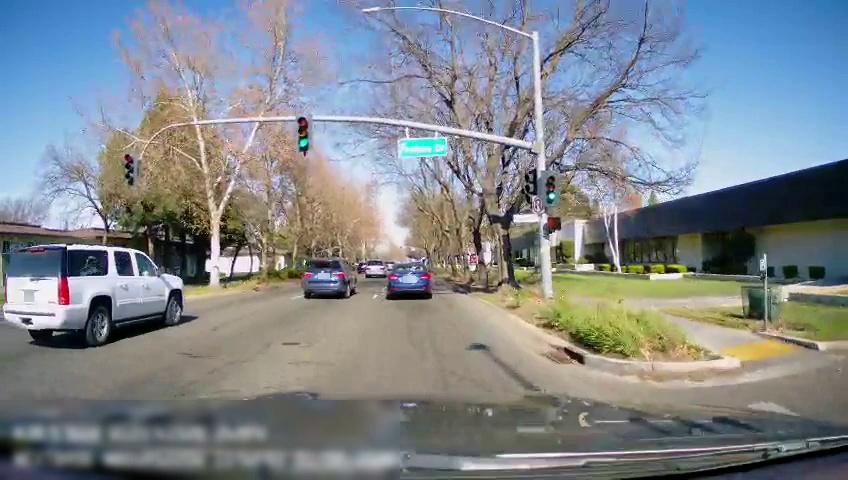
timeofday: Day
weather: Sunny
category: Drivable Space
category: Drivable Space
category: Vehicles | Truck
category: Vehicles | SUV
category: Vehicles | SUV
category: Vehicles | Car
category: Vehicles | Car
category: Vehicles | Car
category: Lanes | Current Lane
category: Traffic | Signs
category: Traffic | Lights
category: Traffic | Lights
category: Traffic | Lights
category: Traffic | Lights
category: Traffic | Signs
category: Traffic | Signs
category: Traffic | Lights